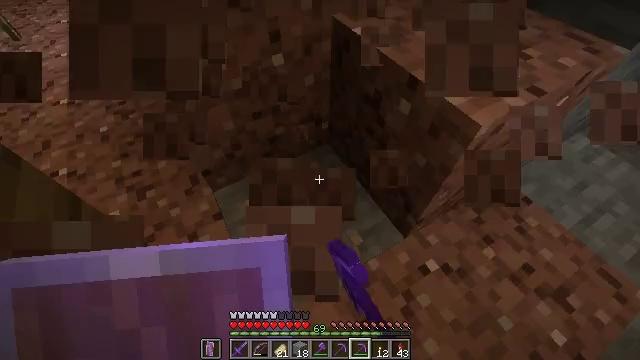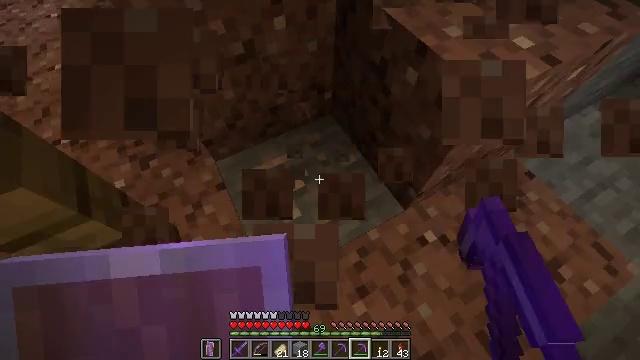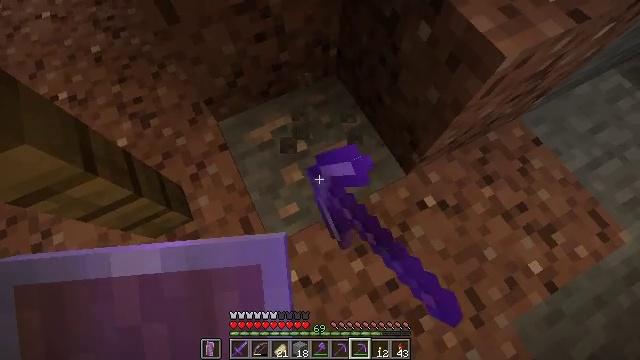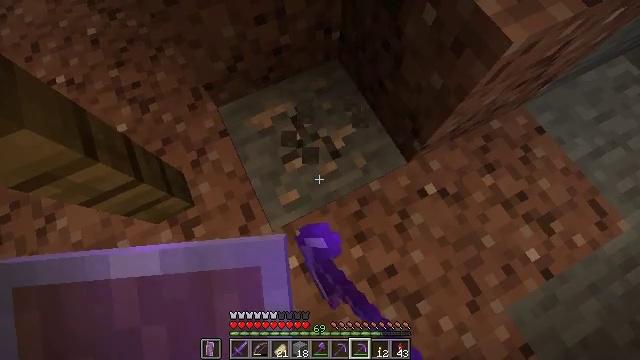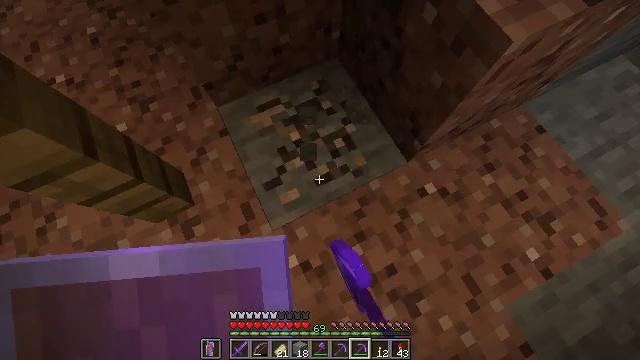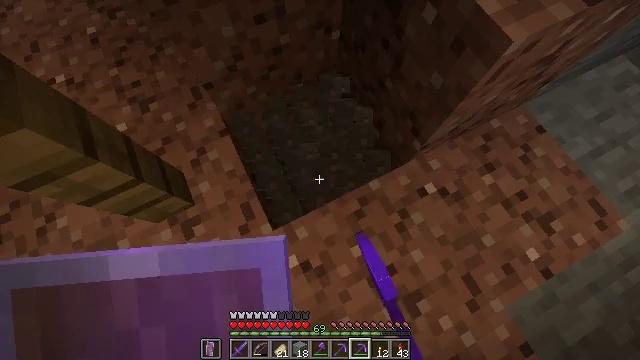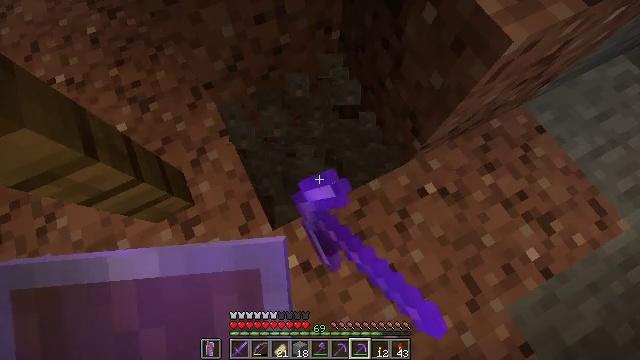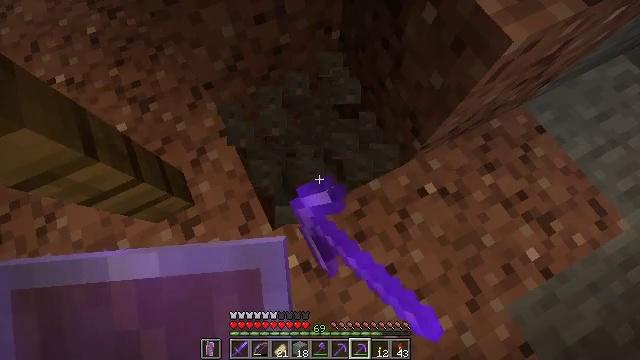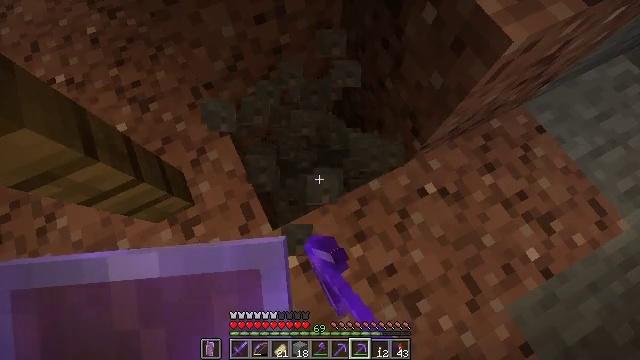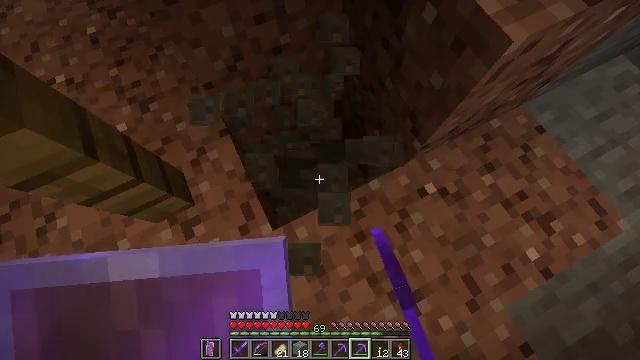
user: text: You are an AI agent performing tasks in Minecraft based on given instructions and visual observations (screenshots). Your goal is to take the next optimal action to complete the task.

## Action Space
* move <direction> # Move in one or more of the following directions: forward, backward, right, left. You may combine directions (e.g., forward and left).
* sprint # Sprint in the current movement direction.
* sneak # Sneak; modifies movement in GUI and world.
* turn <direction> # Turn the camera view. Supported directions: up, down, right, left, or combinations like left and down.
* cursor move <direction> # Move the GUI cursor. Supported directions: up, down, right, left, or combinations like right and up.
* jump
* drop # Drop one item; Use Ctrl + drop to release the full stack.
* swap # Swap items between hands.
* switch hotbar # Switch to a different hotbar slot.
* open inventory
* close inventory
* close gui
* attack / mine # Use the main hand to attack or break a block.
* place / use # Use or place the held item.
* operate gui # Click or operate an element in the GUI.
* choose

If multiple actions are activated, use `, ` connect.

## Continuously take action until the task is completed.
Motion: motion action
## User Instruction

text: Break the iron ore with a tool.
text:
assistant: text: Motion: turn down, attack / mine
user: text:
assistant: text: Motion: turn left and down, attack / mine
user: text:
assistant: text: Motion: turn down, attack / mine
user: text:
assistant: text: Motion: attack / mine
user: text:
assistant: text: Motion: attack / mine
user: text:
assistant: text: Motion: attack / mine
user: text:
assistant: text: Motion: attack / mine
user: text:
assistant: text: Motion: attack / mine
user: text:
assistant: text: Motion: attack / mine
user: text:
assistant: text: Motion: no_op